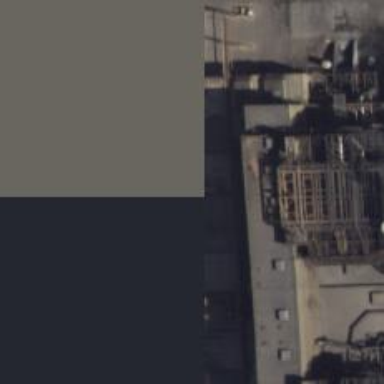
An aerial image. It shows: Steam turbine generator.